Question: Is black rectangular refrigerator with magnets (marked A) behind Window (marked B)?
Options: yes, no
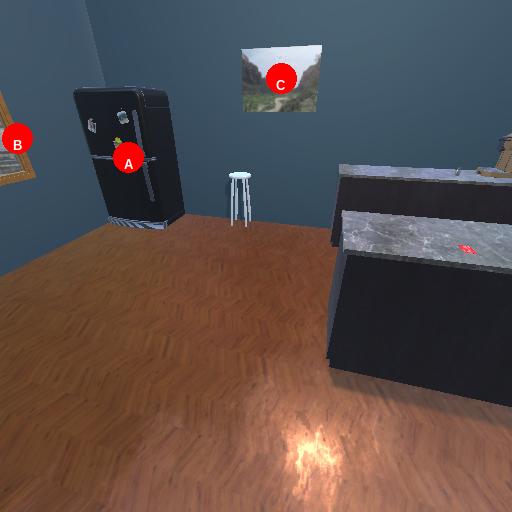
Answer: yes